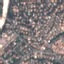
Land use / land cover class: Residential